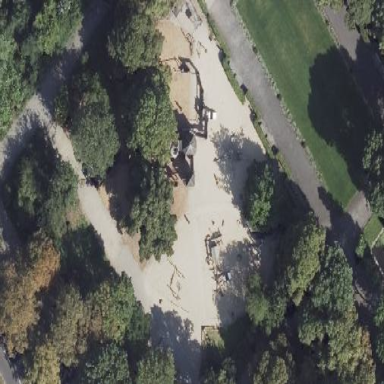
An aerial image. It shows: Sandpit playground area with natural sand.